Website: walmart
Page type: customer-info-address
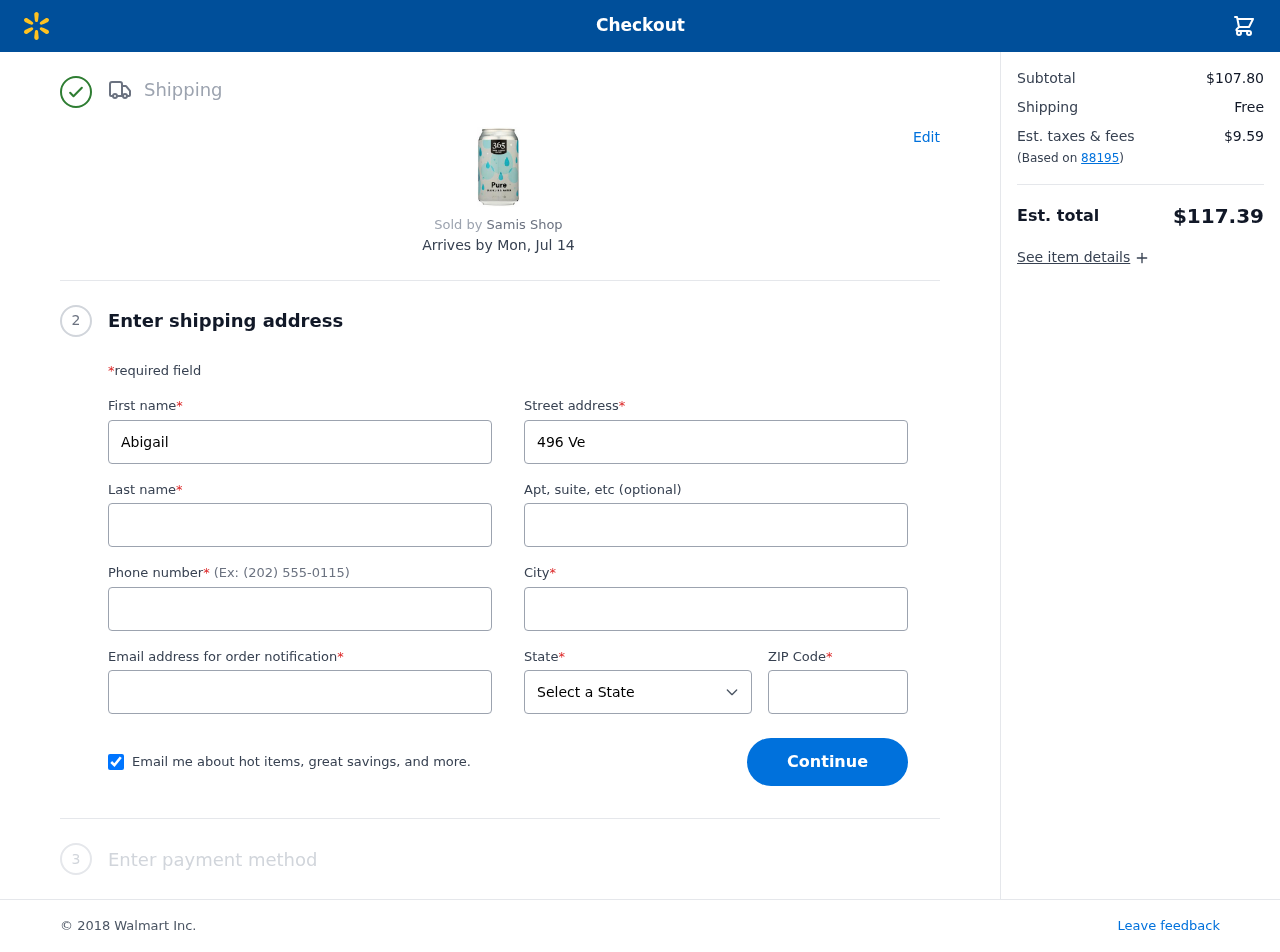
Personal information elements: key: PII_CITY
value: Whitakershire
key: PII_EMAIL
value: abigail.rodriguez@yahoo.com
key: PII_FIRSTNAME
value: Abigail
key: PII_LASTNAME
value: Rodriguez
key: PII_PHONE
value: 4443795024
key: PII_POSTCODE
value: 88195
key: PII_STATE
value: Iowa
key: PII_STREET
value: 496 Velazquez Forge
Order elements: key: ORDER_DELIVERY_DATE
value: Mon, Jul 14
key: ORDER_SUBTOTAL
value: $107.80
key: ORDER_SHIPPING_COST
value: Free
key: ORDER_TAX
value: $9.59
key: ORDER_TOTAL
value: $117.39